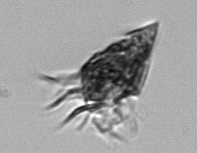
Label: Strombidium_wulffi